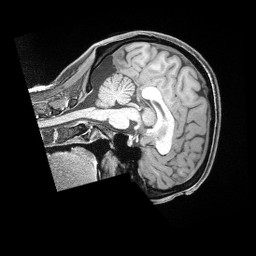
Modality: T1w
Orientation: sagittal
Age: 36
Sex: female
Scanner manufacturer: siemens
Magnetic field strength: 3 T
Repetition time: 2 s
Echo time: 0.00211 s